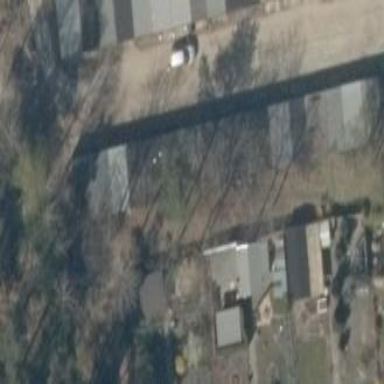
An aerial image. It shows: Group of garages.